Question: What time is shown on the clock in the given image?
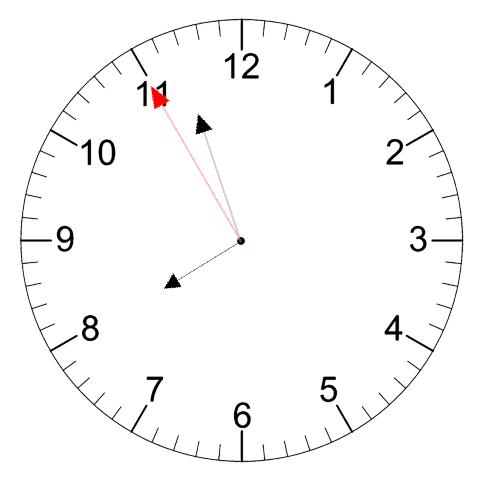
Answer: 07:56:55